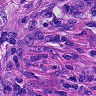
Metastatic tissue present: yes